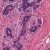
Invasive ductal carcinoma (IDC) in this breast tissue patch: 0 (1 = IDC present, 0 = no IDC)